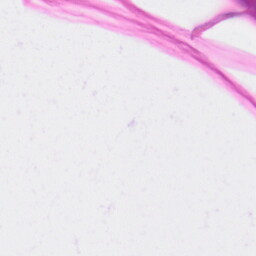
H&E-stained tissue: Skin